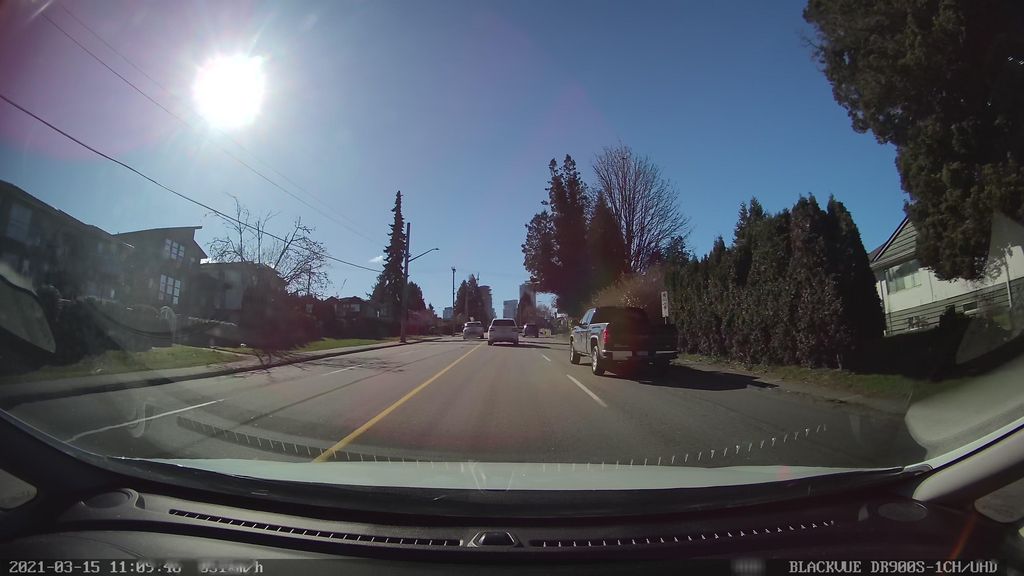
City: vancouver